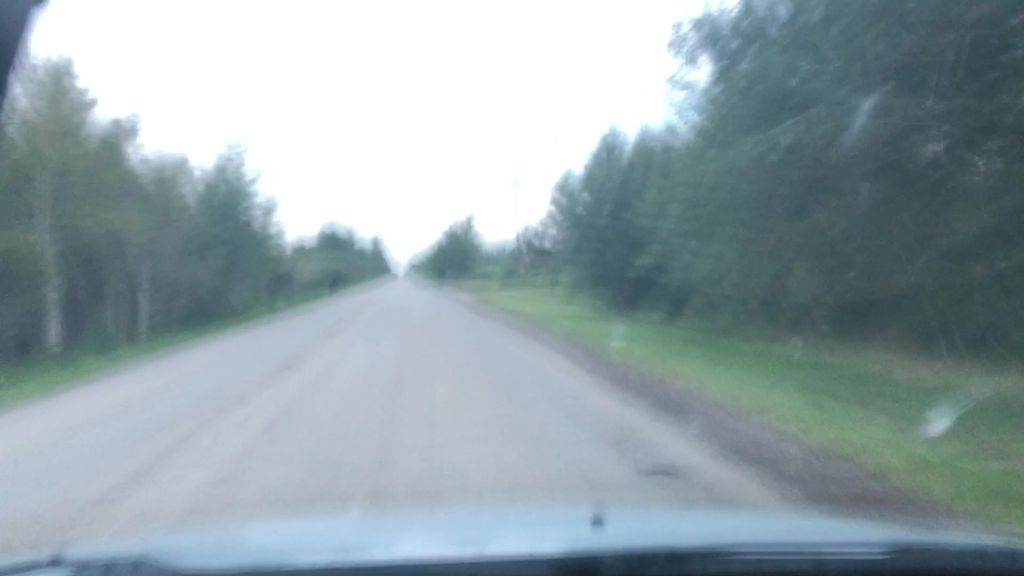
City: edmonton